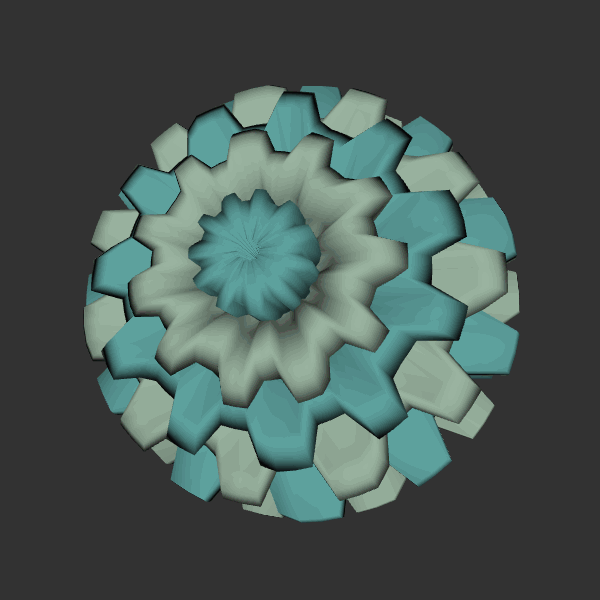
Background: dark